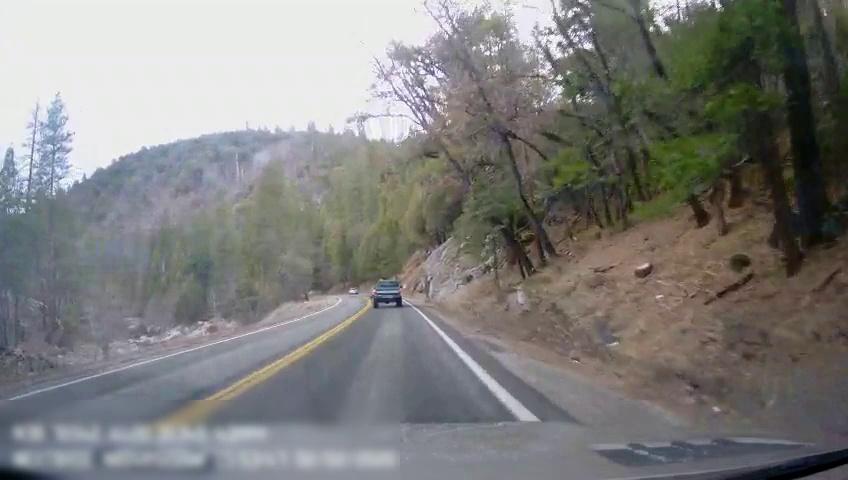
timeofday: Day
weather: Sunny
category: Drivable Space
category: Vehicles | Truck
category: Lanes | Current Lane
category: Lanes | Current Lane
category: Lanes | Alternate Lane